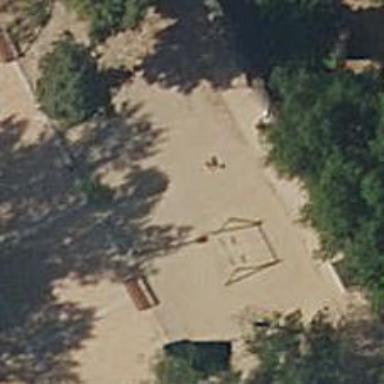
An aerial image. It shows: Playground area for leisure land.